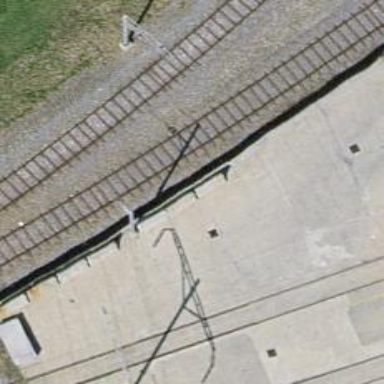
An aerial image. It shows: Single railway track with electrified contact line. It is spur track.